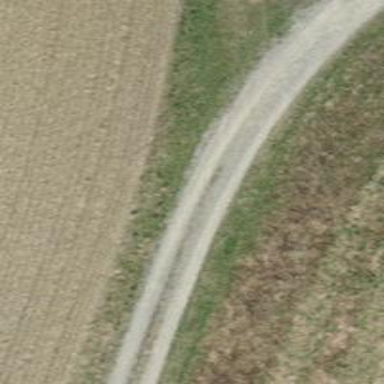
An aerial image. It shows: Gravel track with grade3 tracktype.